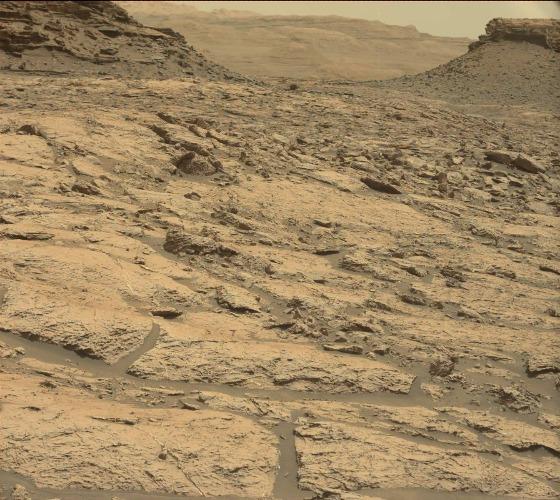
Terrain classes present: Bedrock, Gravel / Sand / Soil, Rock, Shadow, Sky / Distant Mountains